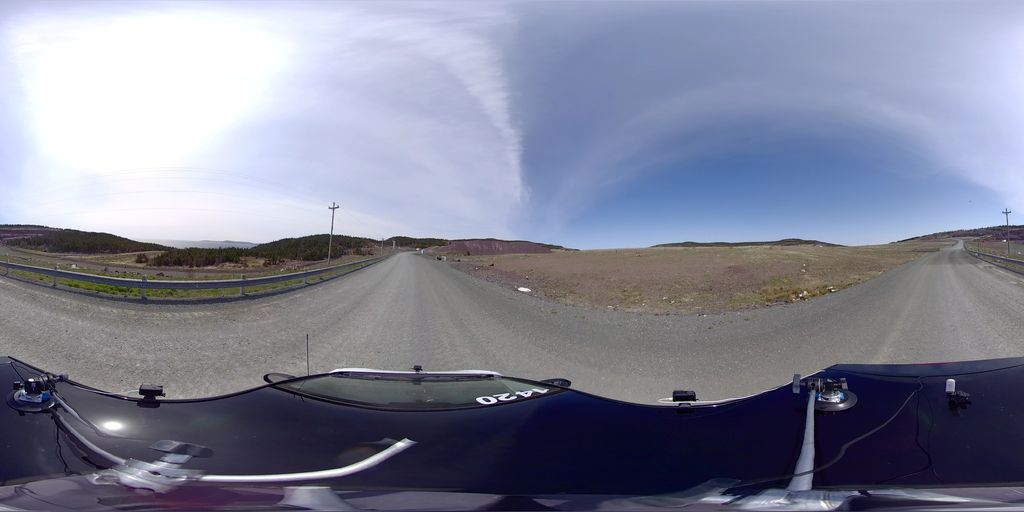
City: st_johns